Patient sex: M
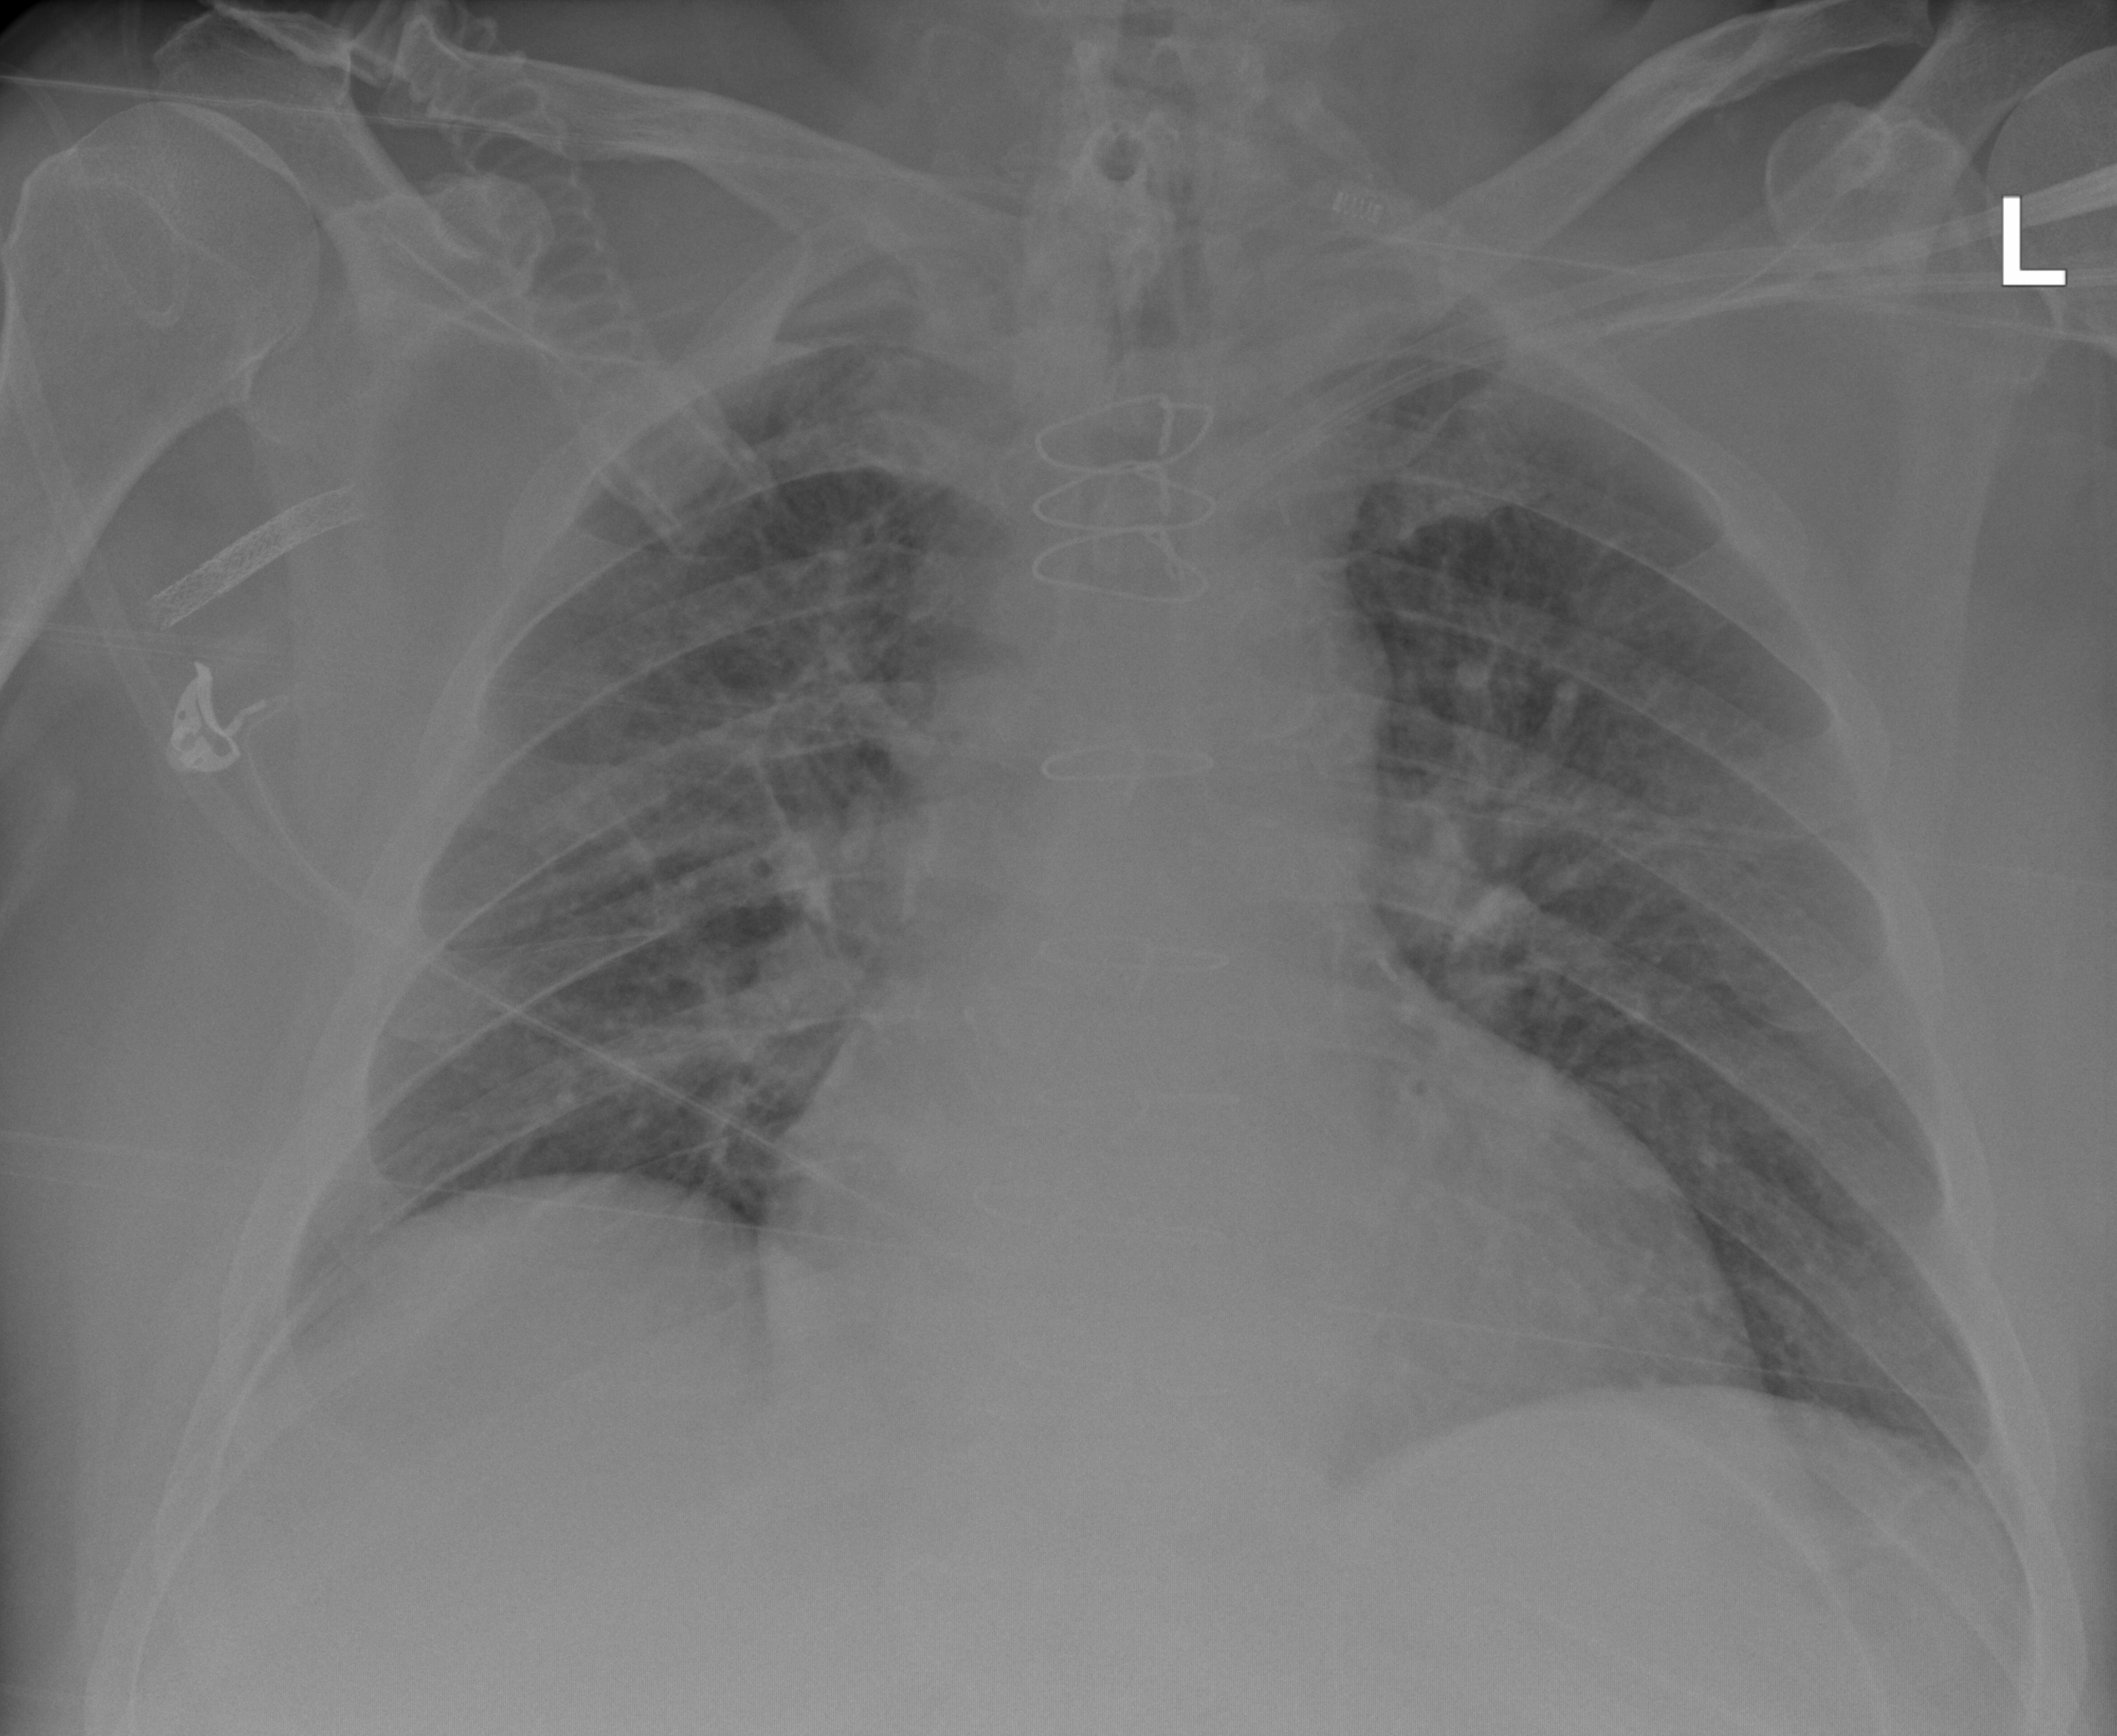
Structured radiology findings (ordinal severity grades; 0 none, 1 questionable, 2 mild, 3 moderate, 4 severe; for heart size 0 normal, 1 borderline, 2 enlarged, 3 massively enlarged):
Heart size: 2
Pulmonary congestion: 2
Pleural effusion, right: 0
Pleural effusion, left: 0
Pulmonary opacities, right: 0
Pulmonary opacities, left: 0
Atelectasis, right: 2
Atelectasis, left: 2